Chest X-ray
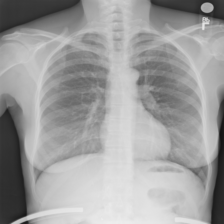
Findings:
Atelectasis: negative
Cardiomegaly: negative
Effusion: negative
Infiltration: negative
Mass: negative
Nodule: negative
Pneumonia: negative
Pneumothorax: negative
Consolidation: negative
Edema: negative
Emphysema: negative
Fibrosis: negative
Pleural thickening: negative
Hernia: negative